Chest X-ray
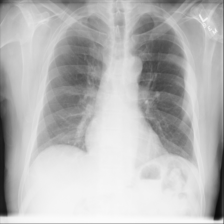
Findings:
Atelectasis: negative
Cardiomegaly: negative
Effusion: negative
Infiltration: negative
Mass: negative
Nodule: negative
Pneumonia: negative
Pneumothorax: negative
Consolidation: negative
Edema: negative
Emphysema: negative
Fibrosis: negative
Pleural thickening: negative
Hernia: negative